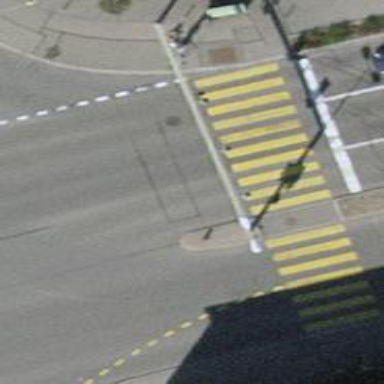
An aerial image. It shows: Tram crossing on the railway.